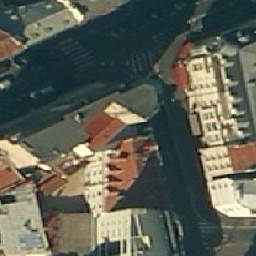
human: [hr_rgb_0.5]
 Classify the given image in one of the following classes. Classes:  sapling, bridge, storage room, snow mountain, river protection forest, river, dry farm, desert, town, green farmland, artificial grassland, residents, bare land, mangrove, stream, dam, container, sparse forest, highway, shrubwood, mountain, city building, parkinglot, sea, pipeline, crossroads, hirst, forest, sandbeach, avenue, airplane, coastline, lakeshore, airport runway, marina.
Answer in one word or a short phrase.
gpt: city building